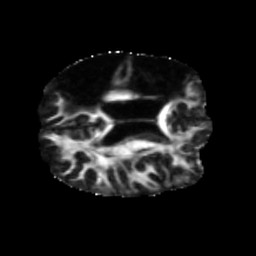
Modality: FA
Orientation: axial
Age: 49
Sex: male
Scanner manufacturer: siemens
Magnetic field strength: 3 T
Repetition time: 5.47 s
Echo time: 0.0854 s